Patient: sex F, age 83
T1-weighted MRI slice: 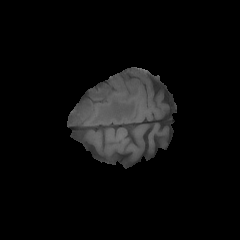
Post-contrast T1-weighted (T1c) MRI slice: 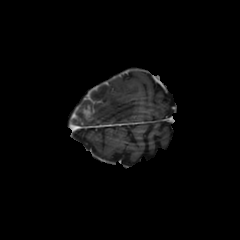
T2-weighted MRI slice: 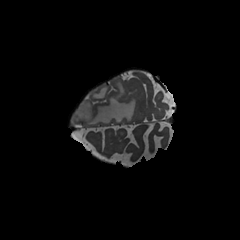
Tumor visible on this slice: yes
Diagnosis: Glioblastoma, IDH-wildtype
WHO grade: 4